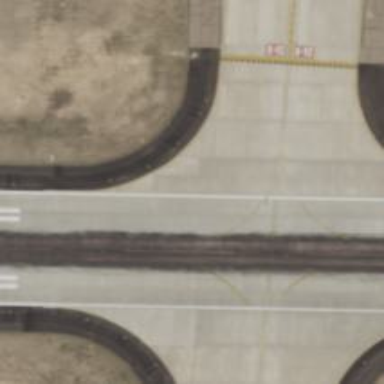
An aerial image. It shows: Image of taxiway at airport.